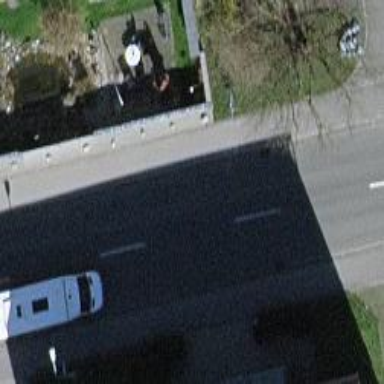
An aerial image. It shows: Bus stop with platform for public transport.